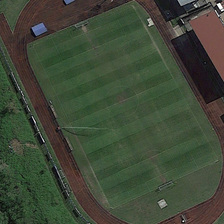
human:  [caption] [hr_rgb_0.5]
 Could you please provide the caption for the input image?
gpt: some green trees and several buildings are near a playground .

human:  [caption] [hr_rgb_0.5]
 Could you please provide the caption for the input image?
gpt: some green trees and several buildings are near a playground .

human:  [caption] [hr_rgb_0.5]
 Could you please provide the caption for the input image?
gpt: some green trees and several buildings are near a playground .

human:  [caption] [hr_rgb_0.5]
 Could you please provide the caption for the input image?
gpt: some green trees and several buildings are near a playground .

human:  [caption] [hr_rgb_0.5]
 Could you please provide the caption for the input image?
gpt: some green trees and several buildings are near a playground .